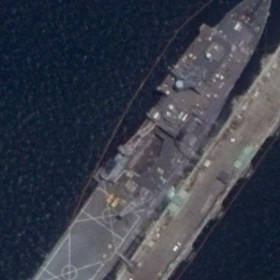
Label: combat